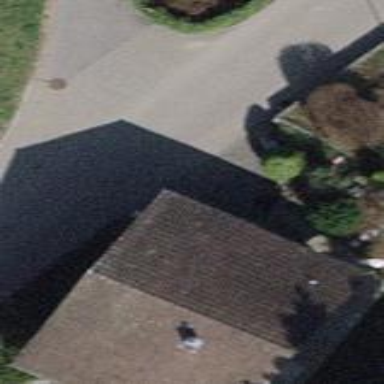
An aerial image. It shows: View of roof of building.